Interaction volume radius: 5 \u00c5
Interaction volume height: 20 \u00c5
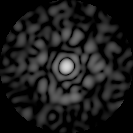
Disorder parameter: 0.8581